Question: My app is crashing after I clear the Bing Map of its pushpins and then open a flyout. This is what I see in the debugger:

The textblock is definitely not null - it is defined declaratively in XAML.
The List of String (CurrentlyMappedPhotosets) is not null - as you can see, it contains a string / has a count of 1.
The code just before what's seen on the scream shot is:
'''
int count = App.CurrentlyMappedPhotosets.Count;
'''
What could be null here?
Just before this happens, I call ClearMap:
'''
private void ClearMap()
{
var mapLayerChildren = from c in DataLayer.Children select c;
var kinderGarten = mapLayerChildren.ToArray();
for (int i = 0; i < kinderGarten.Count(); i++)
{
if (kinderGarten[i] is Pushpin)
{
DataLayer.Children.Remove(kinderGarten[i]);
}
}
CloseInfobox();
App.CurrentlyMappedPhotosets.Clear();
if (null != App.photosetLocationCollection)
{
App.photosetLocationCollection.Clear();
}
appbarbtnClearMap.IsEnabled = false;
UpdateGUI(false);
}
'''
...which calls UpdateGUI():
'''
private void UpdateGUI(bool resizeMap)
{
appbarbtnRenamePhotoset.IsEnabled = App.CurrentlyMappedPhotosets.Count > 0;
if (resizeMap)
{
ResizeMap();
}
}
'''
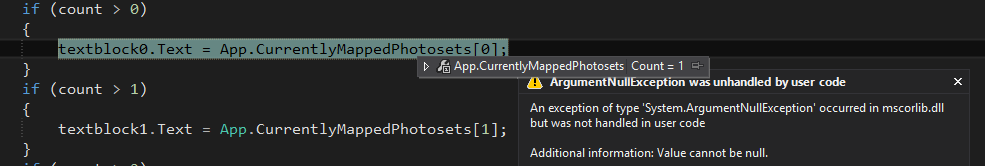
Answer: Have you looked if the value present in the collection is not null?
Any non primitive type class is by default null if not constructed with a value.
So you can have as many null values of the type you are trying to have.
I suggest that you do a test by changing the line to:
'''
textblock0.Text = App.CurrentlyMappedPhotosets[0].HasValue ? App.CurrentlyMappedPhotosets[0].Value : "";
'''